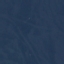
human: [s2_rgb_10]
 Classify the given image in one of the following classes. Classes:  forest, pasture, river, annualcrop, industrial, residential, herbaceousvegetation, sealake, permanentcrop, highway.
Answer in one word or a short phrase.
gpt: SeaLake